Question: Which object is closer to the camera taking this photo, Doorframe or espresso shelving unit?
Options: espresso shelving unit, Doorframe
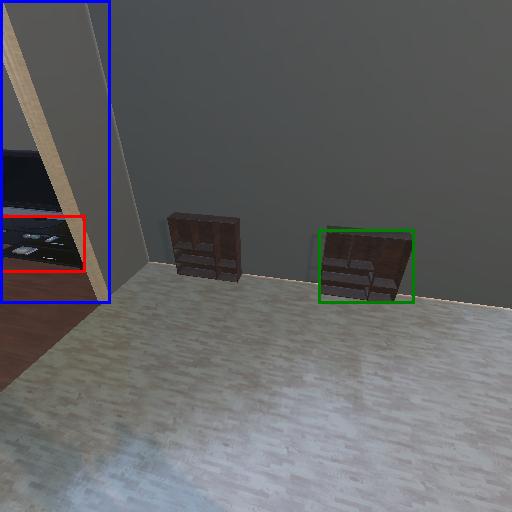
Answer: espresso shelving unit